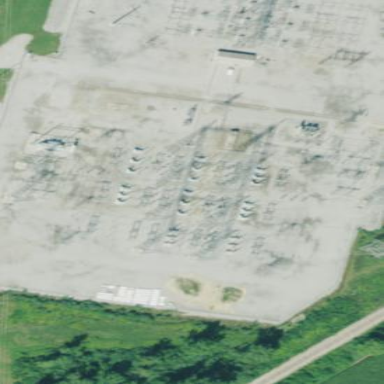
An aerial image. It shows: Outdoor power substation with fence surrounding it. The substation operates at the transmission level.